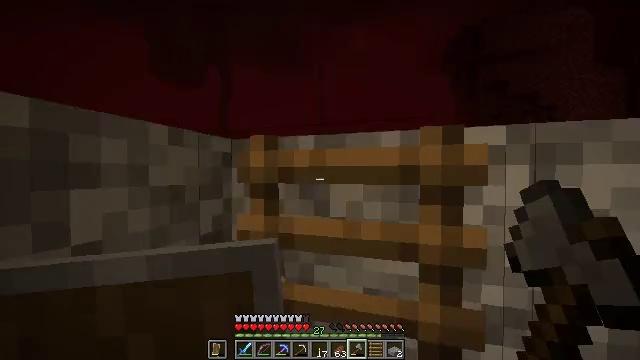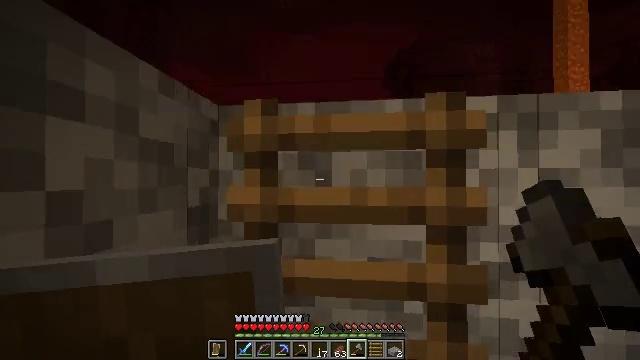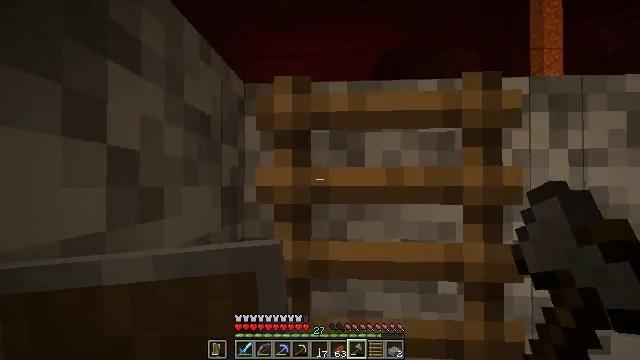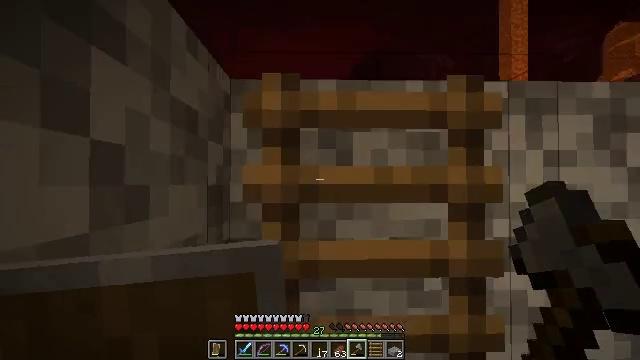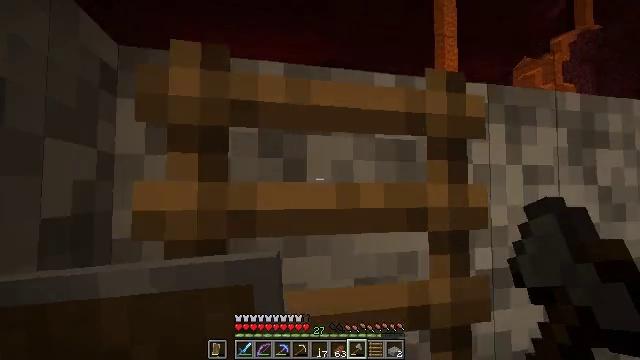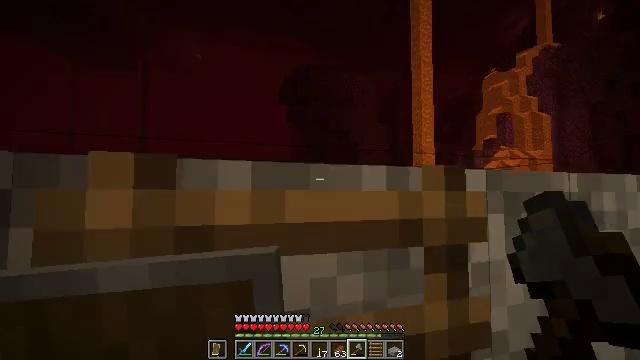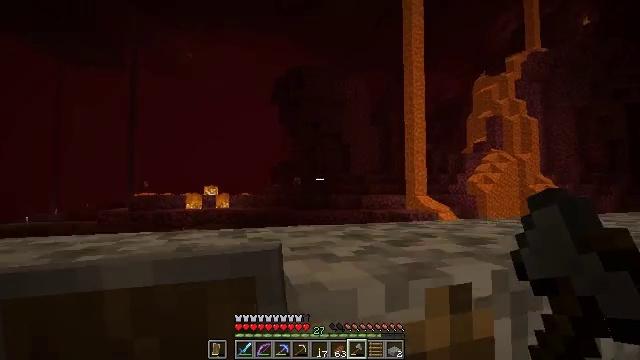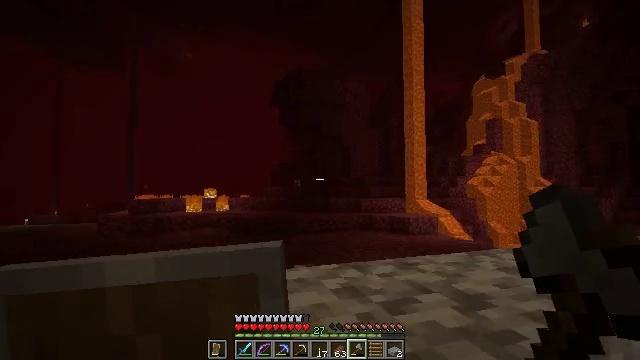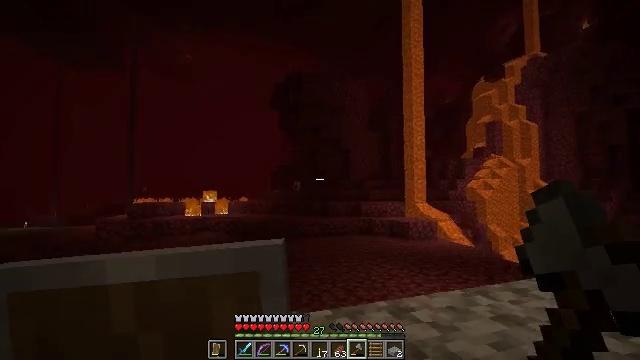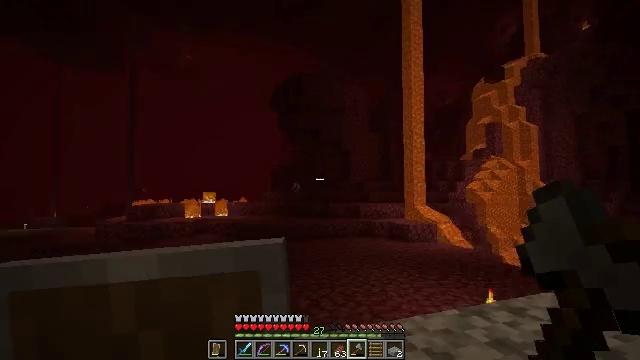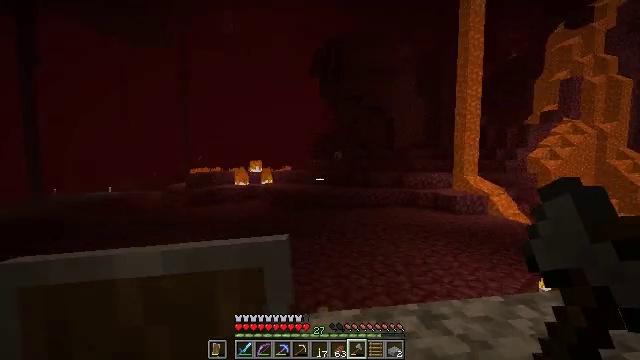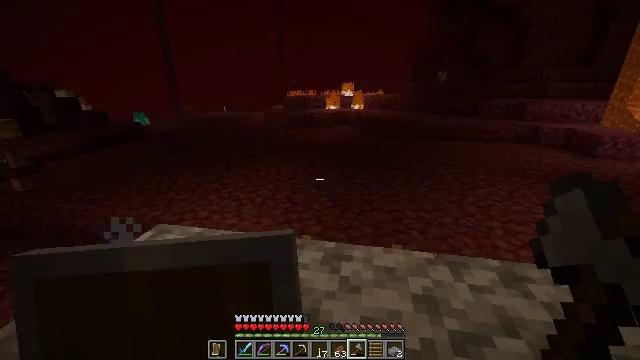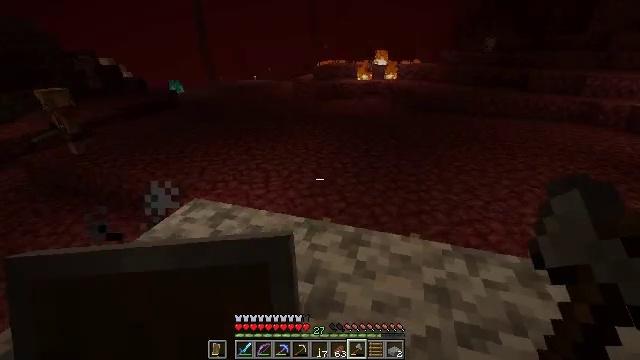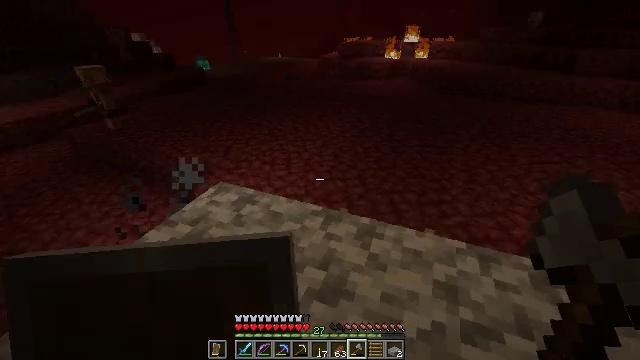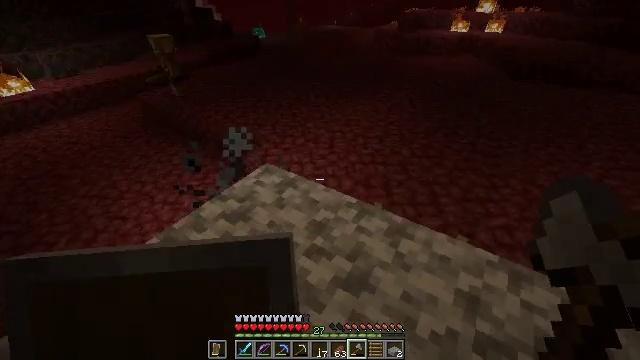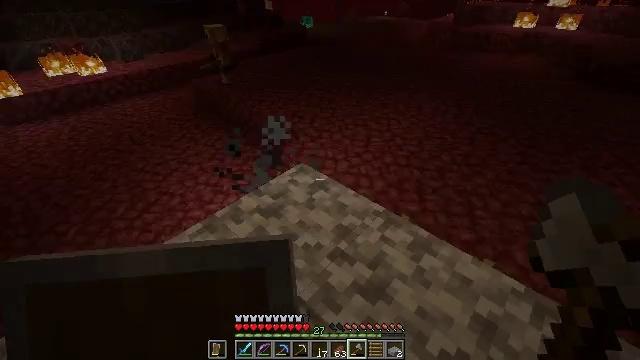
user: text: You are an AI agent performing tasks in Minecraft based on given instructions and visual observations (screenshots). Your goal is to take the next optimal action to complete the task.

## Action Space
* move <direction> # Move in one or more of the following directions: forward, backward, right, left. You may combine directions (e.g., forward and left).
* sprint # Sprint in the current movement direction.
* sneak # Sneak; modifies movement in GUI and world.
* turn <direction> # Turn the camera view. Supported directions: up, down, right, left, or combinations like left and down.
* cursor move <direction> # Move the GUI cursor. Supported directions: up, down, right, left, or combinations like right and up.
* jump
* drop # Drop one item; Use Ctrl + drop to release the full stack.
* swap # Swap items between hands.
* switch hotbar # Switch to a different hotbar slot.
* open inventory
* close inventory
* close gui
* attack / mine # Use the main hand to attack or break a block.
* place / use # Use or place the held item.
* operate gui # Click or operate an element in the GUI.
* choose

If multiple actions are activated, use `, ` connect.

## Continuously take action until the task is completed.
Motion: motion action
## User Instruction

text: Gather the ladder by attacking it.
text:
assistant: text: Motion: move forward and move left, turn right and up
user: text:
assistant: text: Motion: move forward and move left, turn right
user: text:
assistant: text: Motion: move forward, turn right
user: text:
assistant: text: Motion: move forward, turn right and up
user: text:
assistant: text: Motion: move forward, turn right, jump
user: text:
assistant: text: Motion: move forward, turn right, jump
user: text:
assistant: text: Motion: move forward, jump
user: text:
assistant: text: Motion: move forward, jump
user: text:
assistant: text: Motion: move forward, jump
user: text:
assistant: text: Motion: move forward, turn left and down, jump
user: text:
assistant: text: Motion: move forward, turn left and down, jump
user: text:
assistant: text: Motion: move forward, turn left and down, jump
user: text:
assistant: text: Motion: move forward, turn left and down, jump
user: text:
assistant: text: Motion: move forward and move right, turn left and down, jump
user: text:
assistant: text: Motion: move forward and move right, turn left and down, jump
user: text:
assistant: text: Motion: move forward and move right, turn left and down, jump
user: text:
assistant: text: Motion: move forward and move right, turn left, jump
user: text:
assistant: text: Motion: move forward and move right, turn left, jump
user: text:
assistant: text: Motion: move forward and move right, turn left and up
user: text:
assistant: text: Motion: move forward and move right
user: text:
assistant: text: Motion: turn right
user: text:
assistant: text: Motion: turn left
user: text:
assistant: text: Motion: turn left and down
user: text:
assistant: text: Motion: turn left and down
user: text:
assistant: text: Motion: turn down
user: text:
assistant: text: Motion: turn down
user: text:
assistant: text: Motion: turn right
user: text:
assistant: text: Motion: move right, turn right and down
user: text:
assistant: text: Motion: move right, turn right and down
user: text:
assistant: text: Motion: move right, turn down